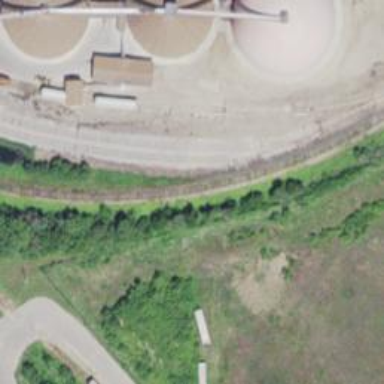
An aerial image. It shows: Railway yard used for servicing trains.